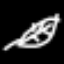
Label: leaf